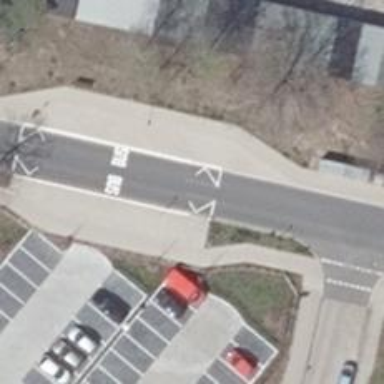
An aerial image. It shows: Public transport stop position.